Question: I need to insert this json array data to MYSQL database. But I getting this 'System.Collections.Generic.List'1[TestAPI1.Models.."' message in the database column, how do I fix this one
This my model class
'''
{
public class ResultDt
{
public string StID { get; set; }
public List<SubjectsDt> StudentResults { get; set; }
public string ExamYear { get; set; }
}
public class SubjectsDt
{
public string SubjectName { get; set; }
public string SubjectMark { get; set; }
}
}
'''
This is the controller
'''
[HttpPost("results")]
public string AddResults(ResultDt results)
{
string query = "INSERT INTO result_details(StID, StudentResults, ExamYear) VALUES (@StID,@StudentResults,@ExamYear)";
string sqlDataSource = _configuration.GetConnectionString("DBConnection");
using (MySqlConnection mycon = new MySqlConnection(sqlDataSource))
{
using (MySqlCommand mycommand = new MySqlCommand(query, mycon))
{
mycon.Open();
mycommand.Parameters.AddWithValue("@StID", results.StID);
mycommand.Parameters.AddWithValue("@StudentResults", results.StudentResults);
mycommand.Parameters.AddWithValue("@ExamYear", results.ExamYear);
int RowsAffected = mycommand.ExecuteNonQuery();
if (RowsAffected == 0)
{
return "ERROR - Check The Inputs";
}
else
{
return "Results Details Succesfully Added";
}
}
}
}
'''
This is the Json Array
'''
{
"StID":"ST01",
"StudentResults":[
{
"SubjectName":"Science",
"SubjectMark":78
},
{
"SubjectName":"Maths",
"SubjectMark":65
},
{
"SubjectName":"ICT",
"SubjectMark":90
}
],
"ExamYear":"2022"
}
'''
MySQl database table

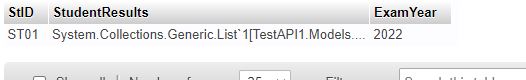
Answer: 'results.StudentResults' is not of 'string' type and your DB framework attempt to convert it to 'string', usually by using 'ToString()' method available in all objects. You have to tell the program to convert it into JSON, see <URL>:
'''
mycommand.Parameters.AddWithValue(
"@StudentResults",
JsonSerializer.Serialize(results.StudentResults));
'''
'System.Collections.Generic.List'1' text is the default 'ToString' behavior when you don't implement one yourself.